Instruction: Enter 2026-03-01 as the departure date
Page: home
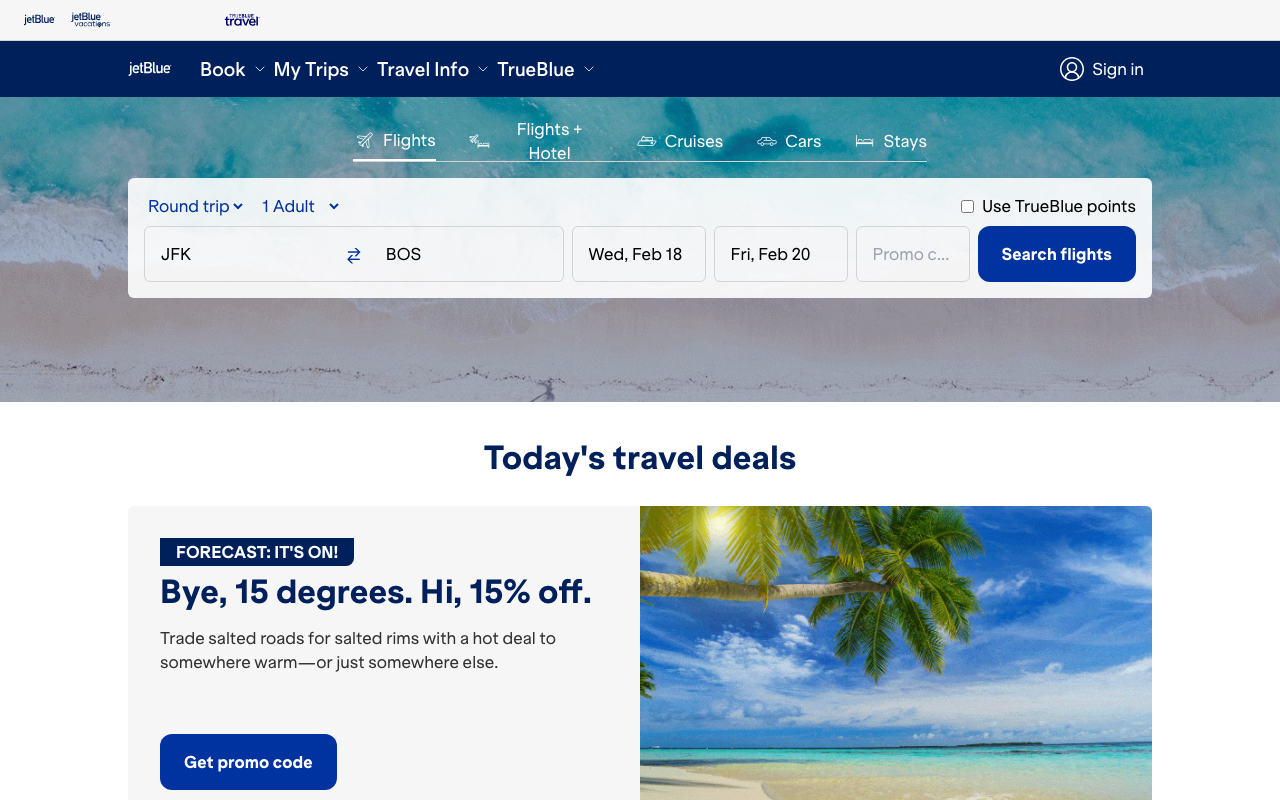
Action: type